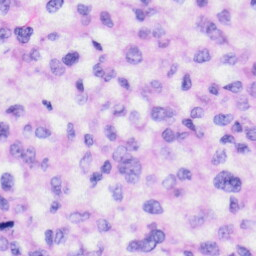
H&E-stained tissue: Liver